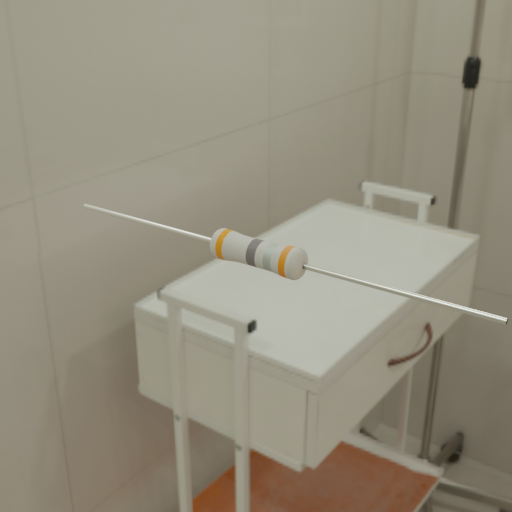
Resistor colour bands (in order): orange, gray, silver, orange